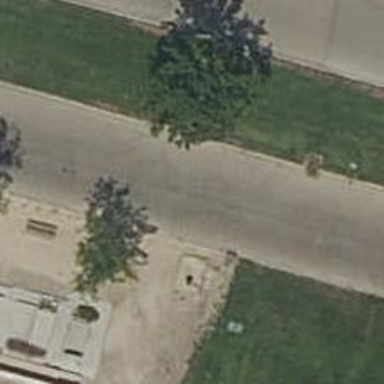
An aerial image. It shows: Footway with concrete surface.